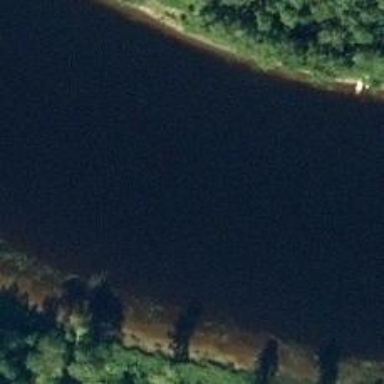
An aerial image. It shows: Beautiful river scene.